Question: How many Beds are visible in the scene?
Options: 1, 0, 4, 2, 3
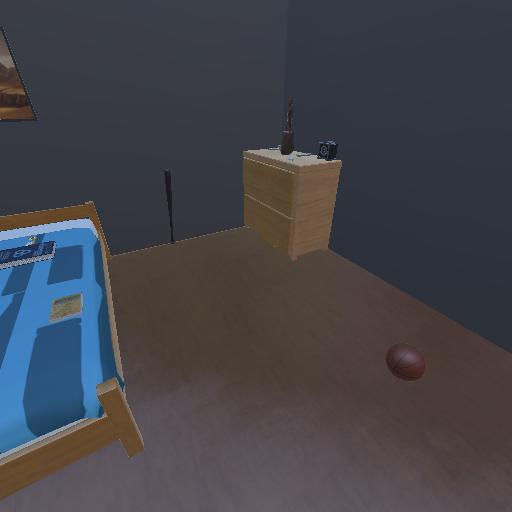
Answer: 1